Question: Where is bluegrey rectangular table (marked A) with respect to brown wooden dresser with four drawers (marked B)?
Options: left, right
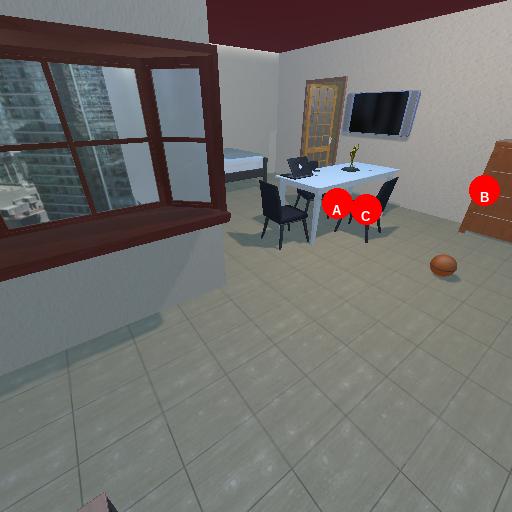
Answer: left